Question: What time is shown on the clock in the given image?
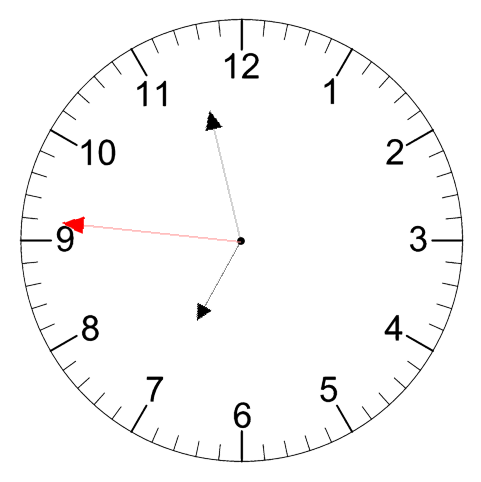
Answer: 06:57:46